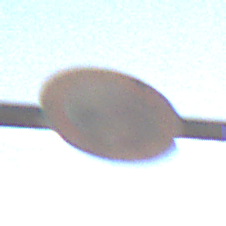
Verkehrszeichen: VerbotFahrzeugeAllerArt
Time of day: SunriseSunset
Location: Outdoor (Nature)
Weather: Clear
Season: NotSpecified
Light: Natural